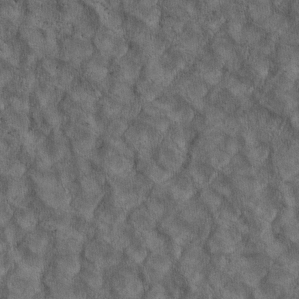
Label: non_frost